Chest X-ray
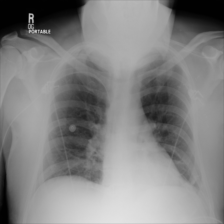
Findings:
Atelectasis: negative
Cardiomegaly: negative
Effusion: negative
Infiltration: negative
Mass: negative
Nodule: negative
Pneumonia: negative
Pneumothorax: negative
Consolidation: negative
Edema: negative
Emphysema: negative
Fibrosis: negative
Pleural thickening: negative
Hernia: negative